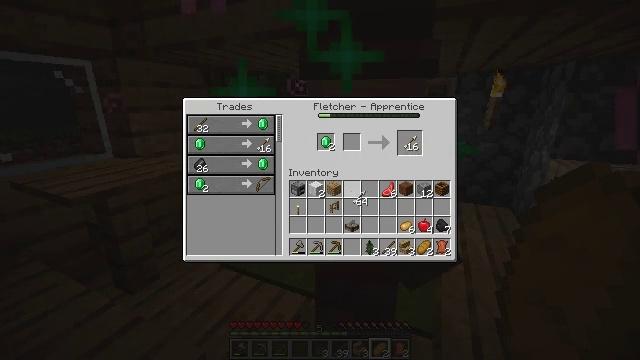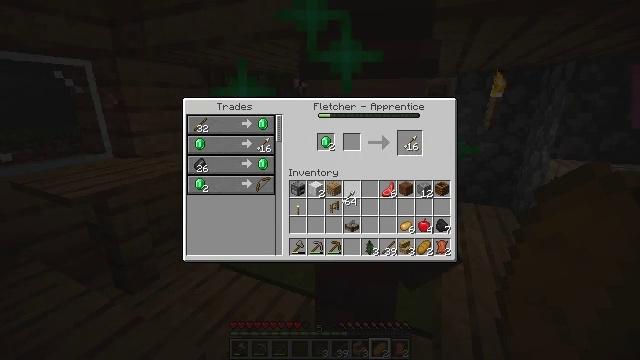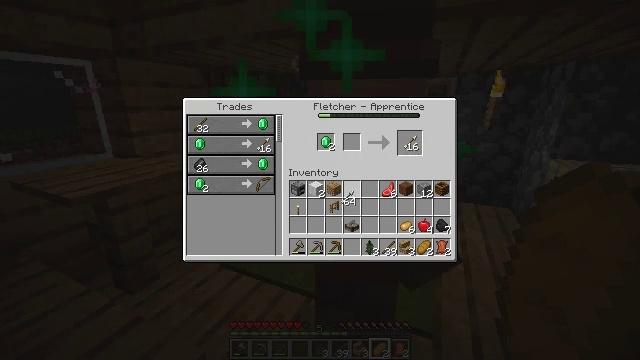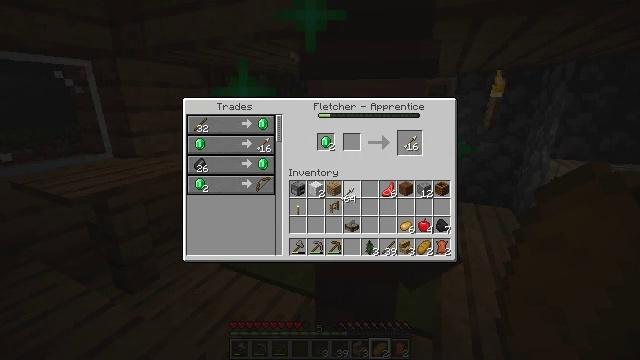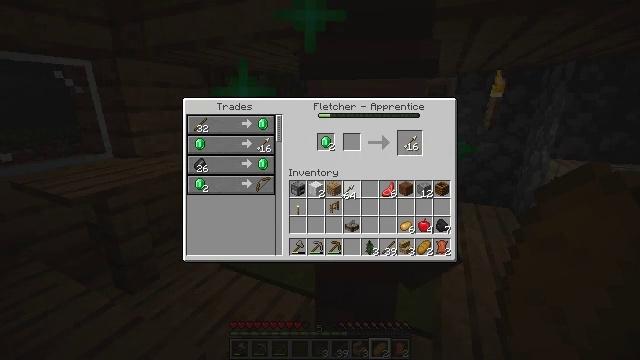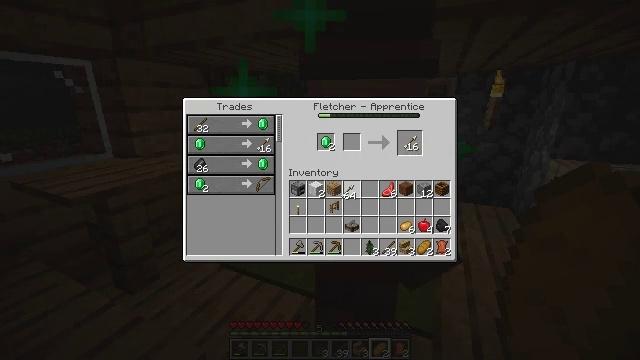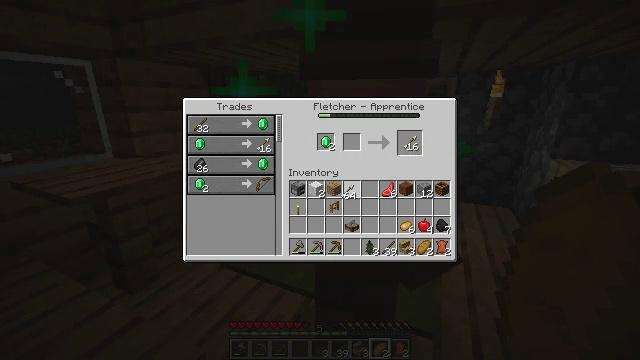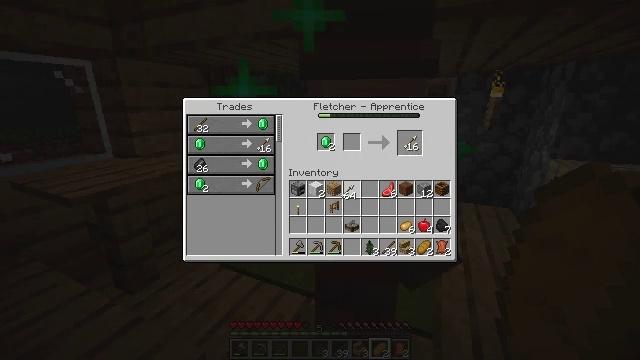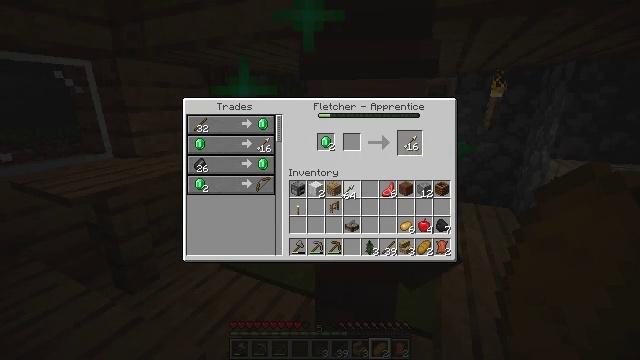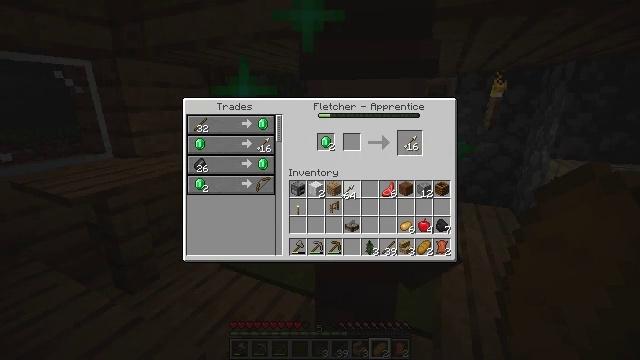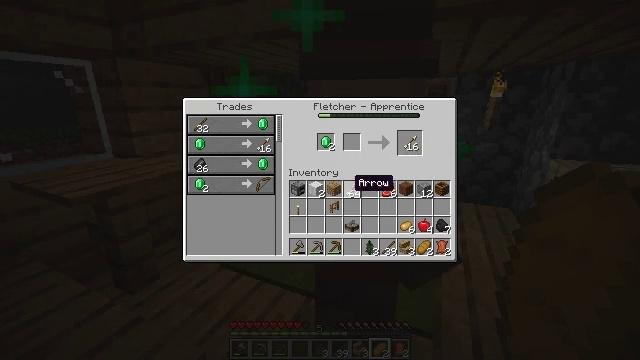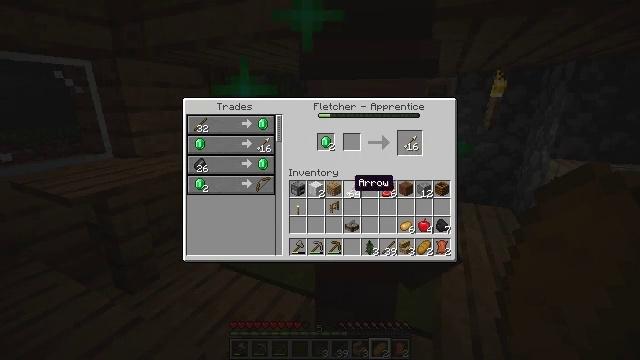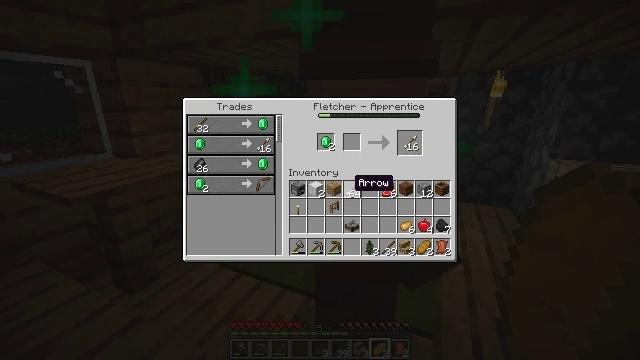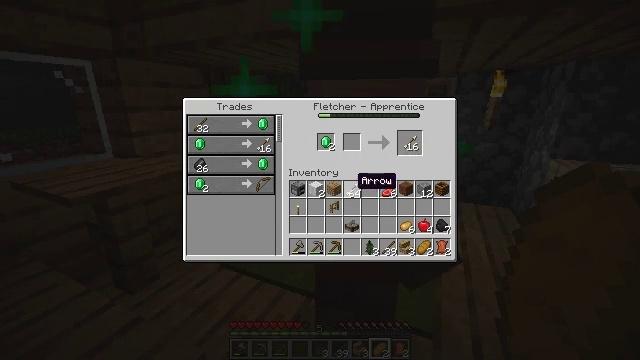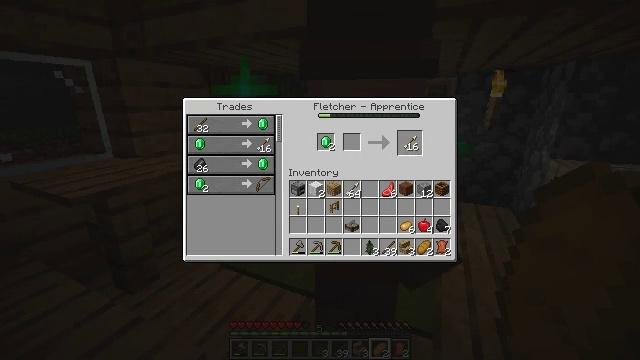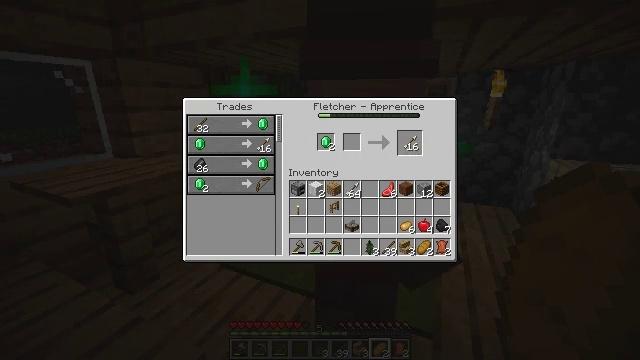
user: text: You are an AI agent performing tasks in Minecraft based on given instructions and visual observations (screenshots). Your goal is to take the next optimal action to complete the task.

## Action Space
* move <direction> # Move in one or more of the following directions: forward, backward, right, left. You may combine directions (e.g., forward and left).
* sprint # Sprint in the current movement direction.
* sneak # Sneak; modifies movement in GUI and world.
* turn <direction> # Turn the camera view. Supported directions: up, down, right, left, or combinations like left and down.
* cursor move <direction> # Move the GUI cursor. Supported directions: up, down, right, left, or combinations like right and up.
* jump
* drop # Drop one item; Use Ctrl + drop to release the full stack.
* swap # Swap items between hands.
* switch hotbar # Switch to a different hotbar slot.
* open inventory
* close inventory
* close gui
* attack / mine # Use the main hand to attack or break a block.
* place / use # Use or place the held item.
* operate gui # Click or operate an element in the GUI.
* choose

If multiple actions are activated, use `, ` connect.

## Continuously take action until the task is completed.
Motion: motion action
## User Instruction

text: Make arrows using the crafting table.
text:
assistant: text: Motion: cursor move left
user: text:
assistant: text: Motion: no_op
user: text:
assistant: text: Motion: no_op
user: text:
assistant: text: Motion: no_op
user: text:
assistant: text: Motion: no_op
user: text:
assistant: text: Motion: no_op
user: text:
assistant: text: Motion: operate gui
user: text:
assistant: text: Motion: operate gui
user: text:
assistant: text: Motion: operate gui
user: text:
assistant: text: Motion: no_op
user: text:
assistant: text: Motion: no_op
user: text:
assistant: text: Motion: no_op
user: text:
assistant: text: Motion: no_op
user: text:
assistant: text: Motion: cursor move right and up
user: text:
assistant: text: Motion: cursor move right and up
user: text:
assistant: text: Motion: cursor move up
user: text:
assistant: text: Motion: no_op
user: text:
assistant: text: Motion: no_op
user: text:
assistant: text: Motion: no_op
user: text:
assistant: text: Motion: operate gui
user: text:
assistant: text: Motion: operate gui
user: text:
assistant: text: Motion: no_op
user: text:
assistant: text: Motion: no_op
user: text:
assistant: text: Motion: operate gui
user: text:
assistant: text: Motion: operate gui
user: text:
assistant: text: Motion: no_op
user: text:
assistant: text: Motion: operate gui
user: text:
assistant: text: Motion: operate gui
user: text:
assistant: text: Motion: no_op
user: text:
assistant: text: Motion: no_op